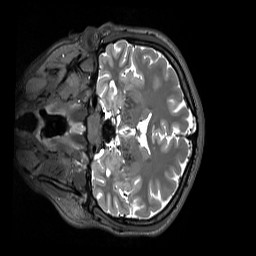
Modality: T2w
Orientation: coronal
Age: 22
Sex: female
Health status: healthy
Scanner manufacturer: siemens
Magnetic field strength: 3 T
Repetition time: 3.2 s
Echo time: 0.412 s